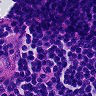
Metastatic tissue present: no